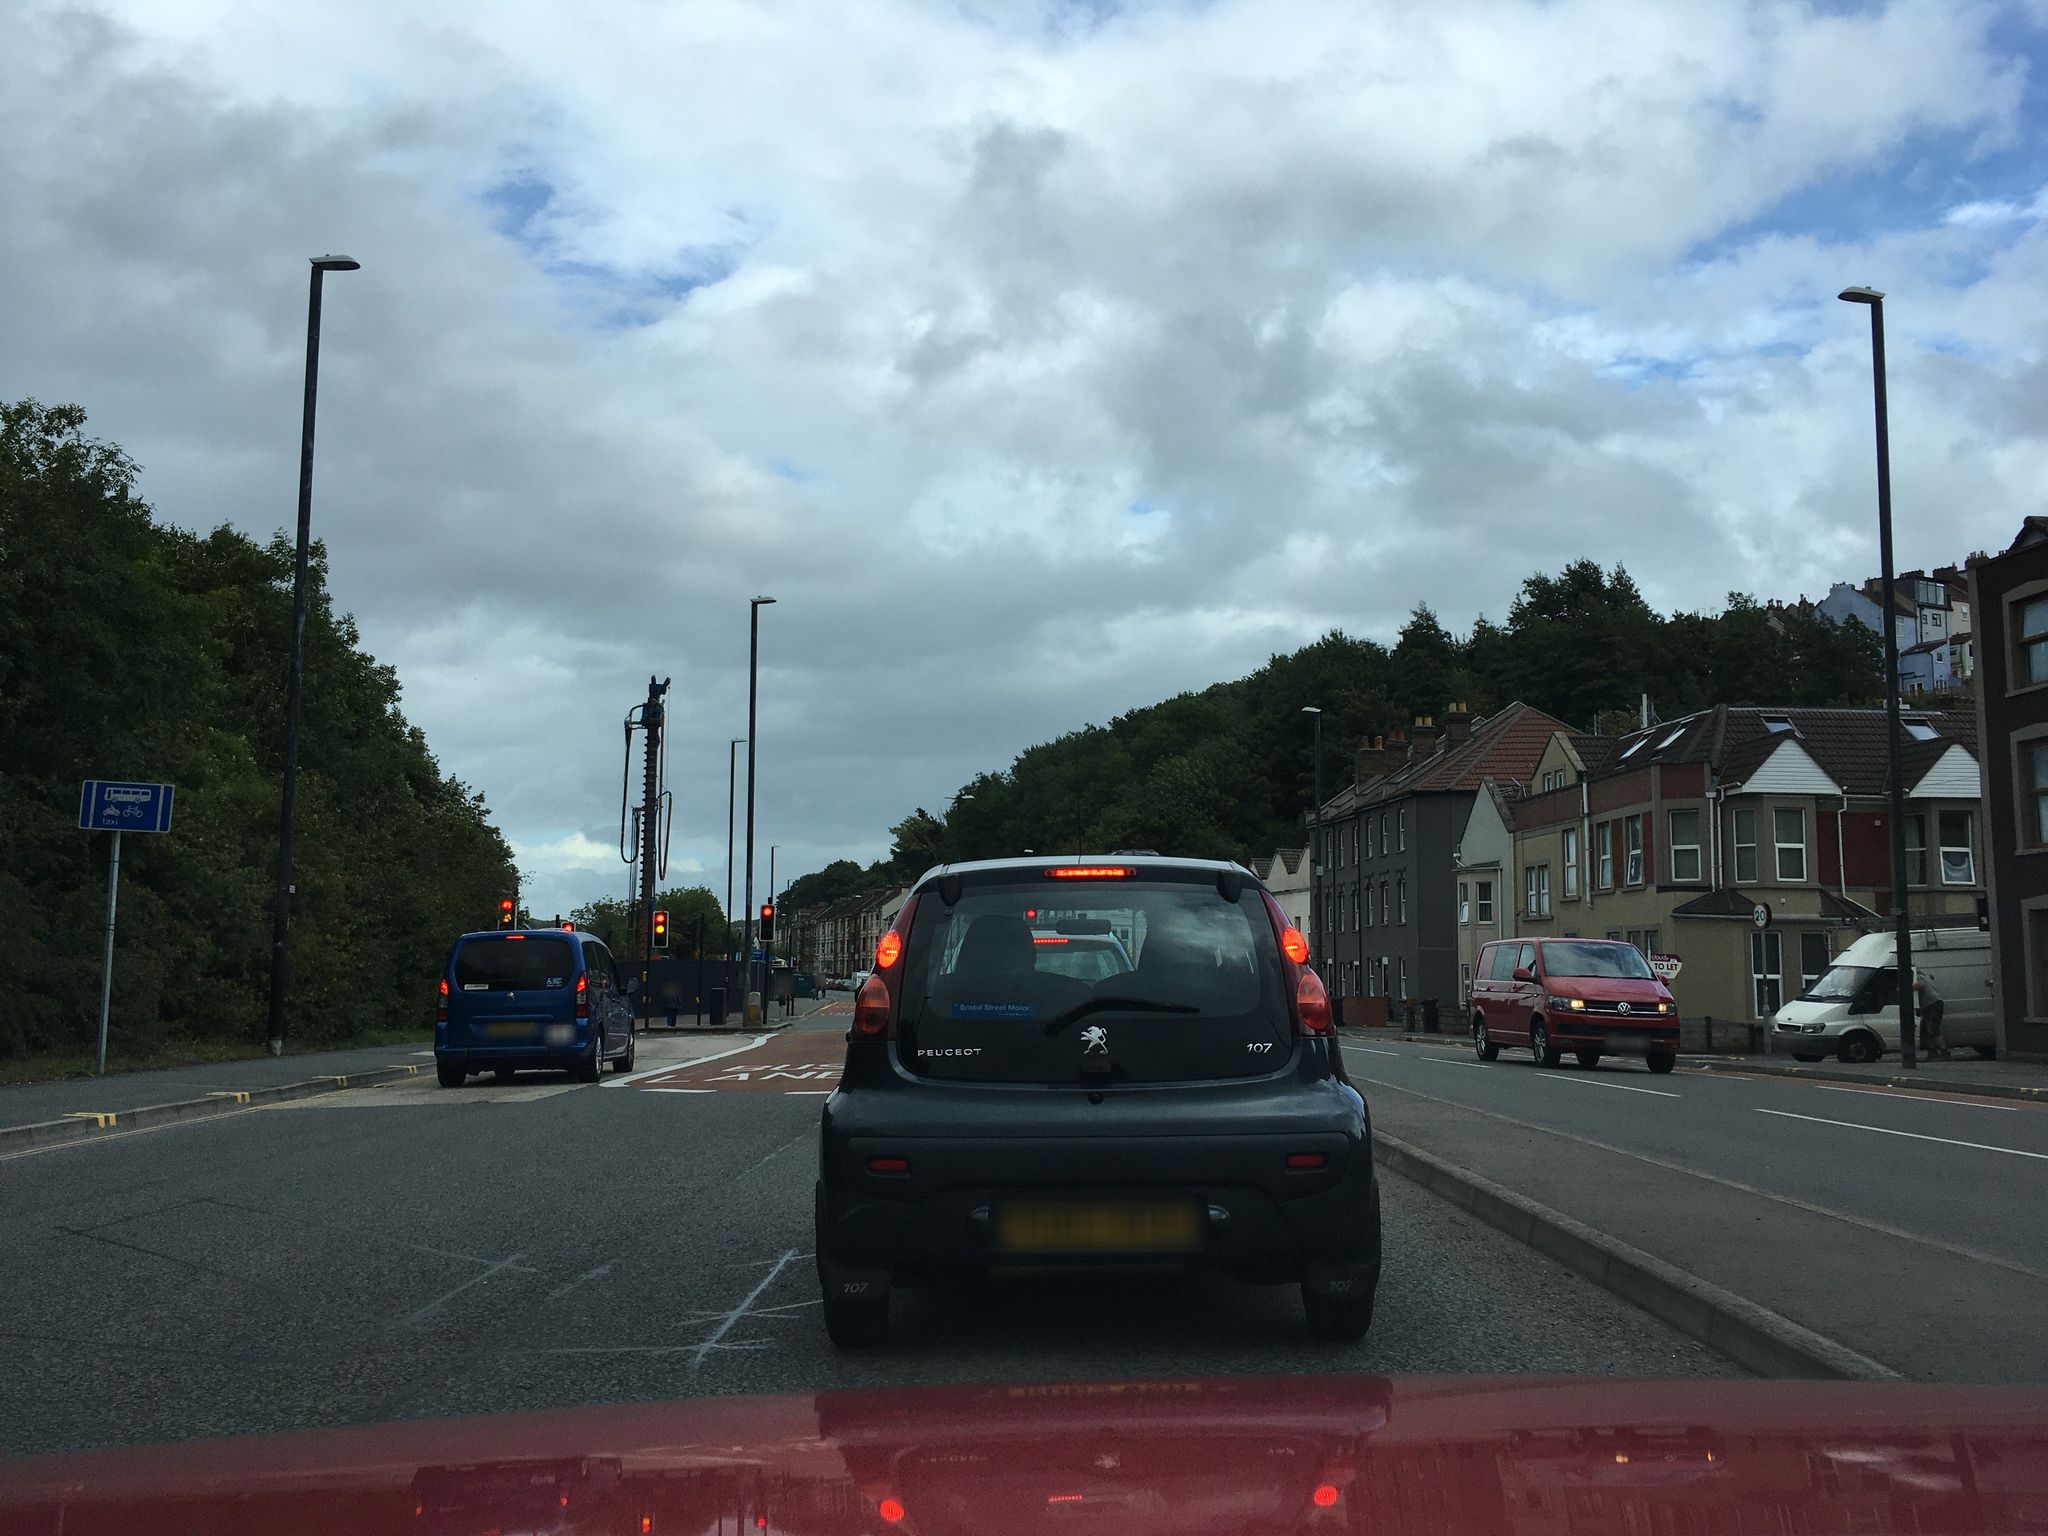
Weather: cloudy
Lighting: day
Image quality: good
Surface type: driving surface
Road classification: trunk, tertiary
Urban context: urban centre
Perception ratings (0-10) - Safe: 4.71, Lively: 8.57, Beautiful: 6.44, Boring: 0.67, Depressing: 2.57, Wealthy: 5.45